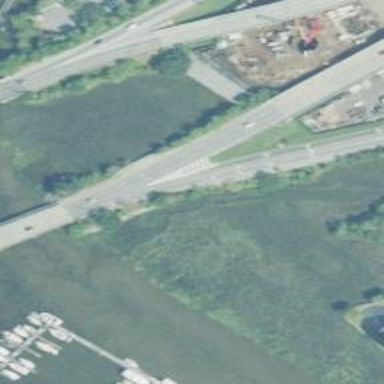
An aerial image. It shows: Trunk link highway.